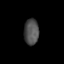
Tissue: lung
Cell type: Epithelial cells
Senescence score: 0.1732
Nuclear area (px): 377
Mean DAPI intensity: 78.931